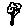
Label: tree